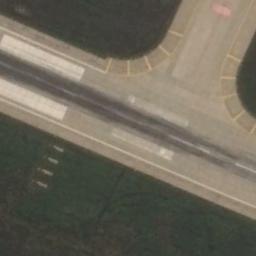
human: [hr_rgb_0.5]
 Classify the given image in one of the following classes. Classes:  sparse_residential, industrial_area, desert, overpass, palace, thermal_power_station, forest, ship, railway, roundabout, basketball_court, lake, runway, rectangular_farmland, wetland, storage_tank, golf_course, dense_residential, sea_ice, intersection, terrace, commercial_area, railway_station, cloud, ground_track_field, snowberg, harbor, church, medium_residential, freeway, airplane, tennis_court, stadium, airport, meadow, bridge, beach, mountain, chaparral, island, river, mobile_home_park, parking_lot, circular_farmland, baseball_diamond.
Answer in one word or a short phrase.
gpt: runway